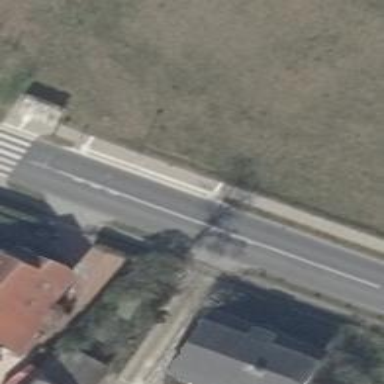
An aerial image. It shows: Traffic signals at road crossing.